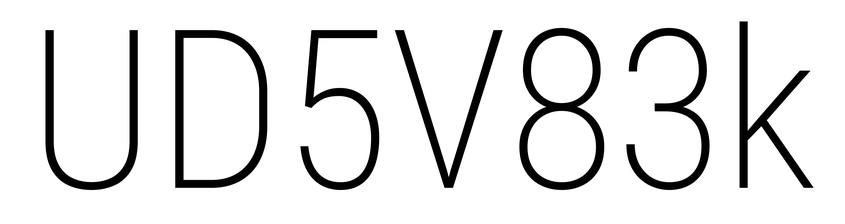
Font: Roboto_Condensed_ExtraLight